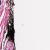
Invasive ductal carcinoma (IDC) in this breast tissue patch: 0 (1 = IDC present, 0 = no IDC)